Question: I have a error when fastest click in 'tabs', see image:

Here's my js:
'''
jQuery.fn.extend({
showcontent: function () {
this.each(function () {
var options = {
direction: 'vertical'
};
setTimeout(function () {
$(this).siblings('li').hide();
}, 2000)
if ($(this).is(':visible')) {
$(this).siblings('li').hide();
} else {
$(this).siblings('li').hide();
if (!$(this).is(":animated")) {
$(this).toggle("clip", options, 400);
}
}
});
return this;
}
});
$("#team1").addClass('tab_over');
$("#team1").click(function (e) {
e.preventDefault();
$(this).addClass('tab_over').siblings().removeClass('tab_over');
$('#c1').showcontent();
return false;
});
$("#team2").click(function (e) {
e.preventDefault();
$(this).addClass('tab_over').siblings().removeClass('tab_over');
$('#c2').showcontent();
return false;
});
'''
HTML:
'''
<ul class="x">
<li id="team1"><a href="#">Mision </a>
</li>
<li id="team2"><a href="#">Vision</a>
</li>
</ul>
<ul class="y">
<li id="c1" style="">
<div>Content 1
<br />
</div>
</li>
<li id="c2">
<div>Content 2</div>
</li>
</ul>
'''
In fiddle: <URL>
Thank you!
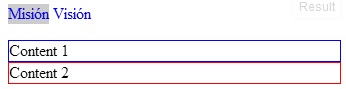
Answer: You need to stop the animation that is happening on the previous one while doing fast clicks. You can use <URL>;': before you animate the current one. You can remove the 'timeout'
'''
showcontent: function () {
this.each(function () {
var options = {
direction: 'vertical'
};
$(':animated', '.y').stop(true, true); // Here clear up the previous queues.
'''
## Demo